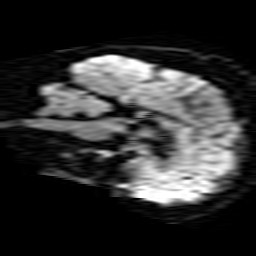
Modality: TRACE
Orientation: sagittal
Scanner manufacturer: ge
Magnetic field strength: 1.5 T
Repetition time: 9 s
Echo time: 0.0957 s